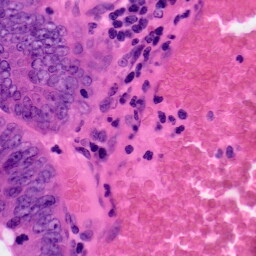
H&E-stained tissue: Colon